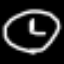
Label: clock